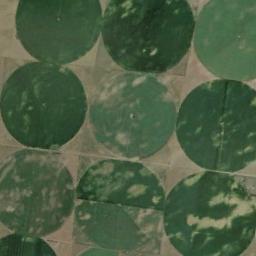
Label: circular_farmland